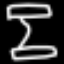
Label: hourglass